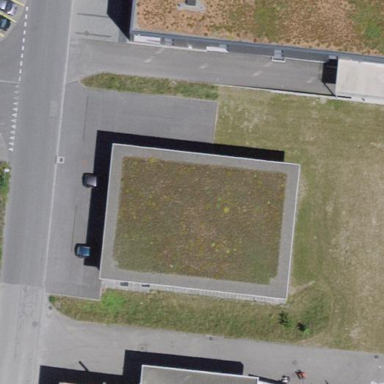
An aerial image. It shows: Commercial building.